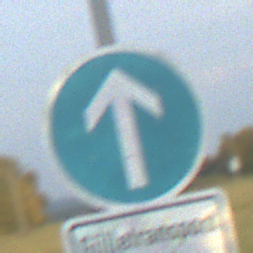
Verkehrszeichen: VorgeschriebeneFahrtrichtungGeradeaus
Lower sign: BesondereFahrzeugeUndTransportgueter12
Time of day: SunriseSunset
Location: Outdoor (Nature)
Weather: PartlyCloudy
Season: NotSpecified
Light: Natural